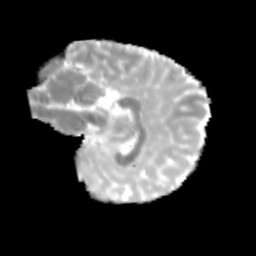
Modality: MD
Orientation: sagittal
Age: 12
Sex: female
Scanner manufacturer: siemens
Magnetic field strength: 3 T
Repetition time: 3.8 s
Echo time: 0.07 s